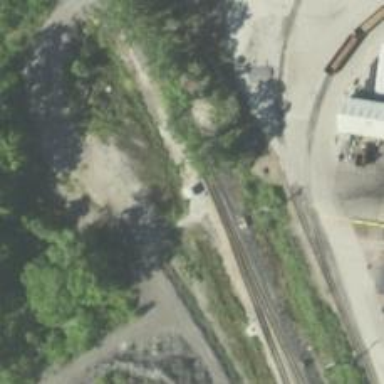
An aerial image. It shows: Railway junction.